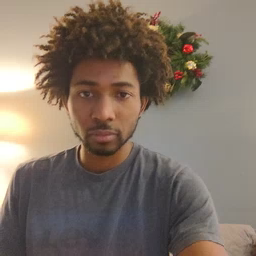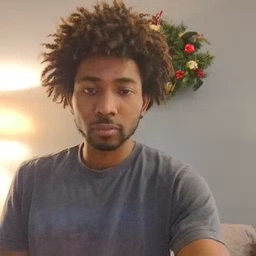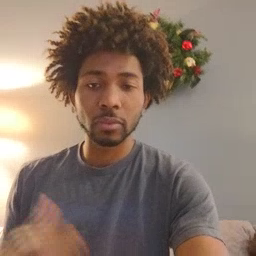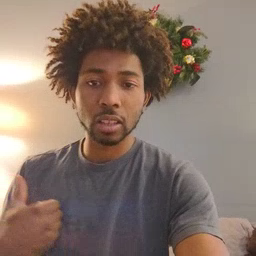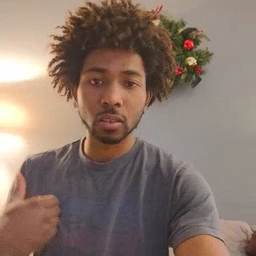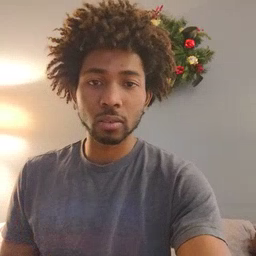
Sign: animal